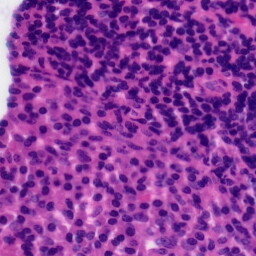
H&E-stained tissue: Tonsil